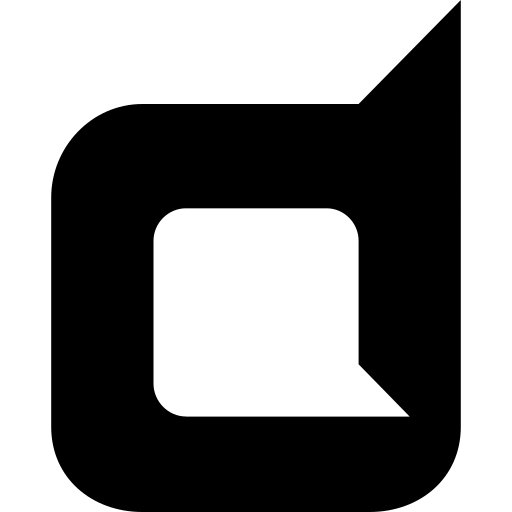
Tags: icon, FontAwesome, fa-icon, brand, dashcube